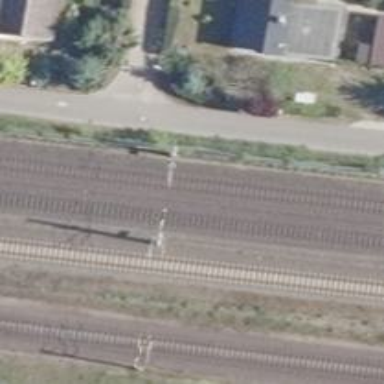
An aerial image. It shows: Milestone along the railway with catenary mast.